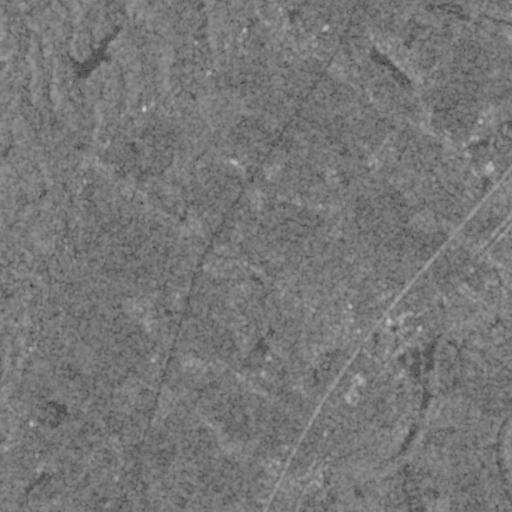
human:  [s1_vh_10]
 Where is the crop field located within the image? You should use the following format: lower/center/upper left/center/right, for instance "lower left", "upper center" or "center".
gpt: The crop field is located in the upper right of the image.
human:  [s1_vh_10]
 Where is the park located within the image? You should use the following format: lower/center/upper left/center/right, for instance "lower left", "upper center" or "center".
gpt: The park is located in the center right of the image.
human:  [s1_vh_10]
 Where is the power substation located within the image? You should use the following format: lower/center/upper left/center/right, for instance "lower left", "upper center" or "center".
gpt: The power substation is located in the lower right of the image.
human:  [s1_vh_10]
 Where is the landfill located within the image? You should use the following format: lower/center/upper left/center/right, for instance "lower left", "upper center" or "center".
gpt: There is no landfill in the image.

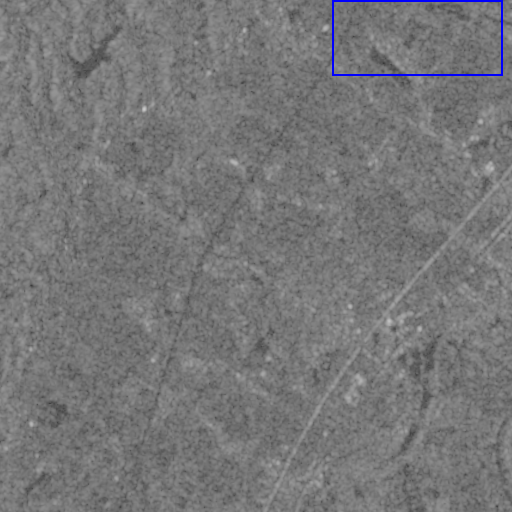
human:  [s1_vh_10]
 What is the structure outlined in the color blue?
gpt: The structure outlined in blue is a crop field.
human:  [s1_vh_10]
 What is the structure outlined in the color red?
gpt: There is no red outline.